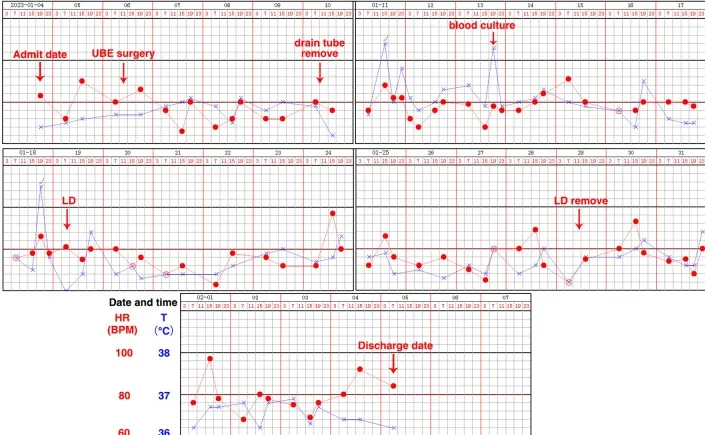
The patient's temperature record sheet. LD: Lumbar drain (LD) placement is a common neurosurgical procedure in which a fine spinal catheter is temporarily inserted into the lumbar spinal canal and connected to a closed system for controlled diversion of CSF. The figure clearly records the changes in the patient's body temperature at various times, including the temperature at admission, the temperature after UBE surgery, the temperature after removing the drainage tube, the temperature during blood culture, the temperature of the LD, and.
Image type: electrography (ekg)